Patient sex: M
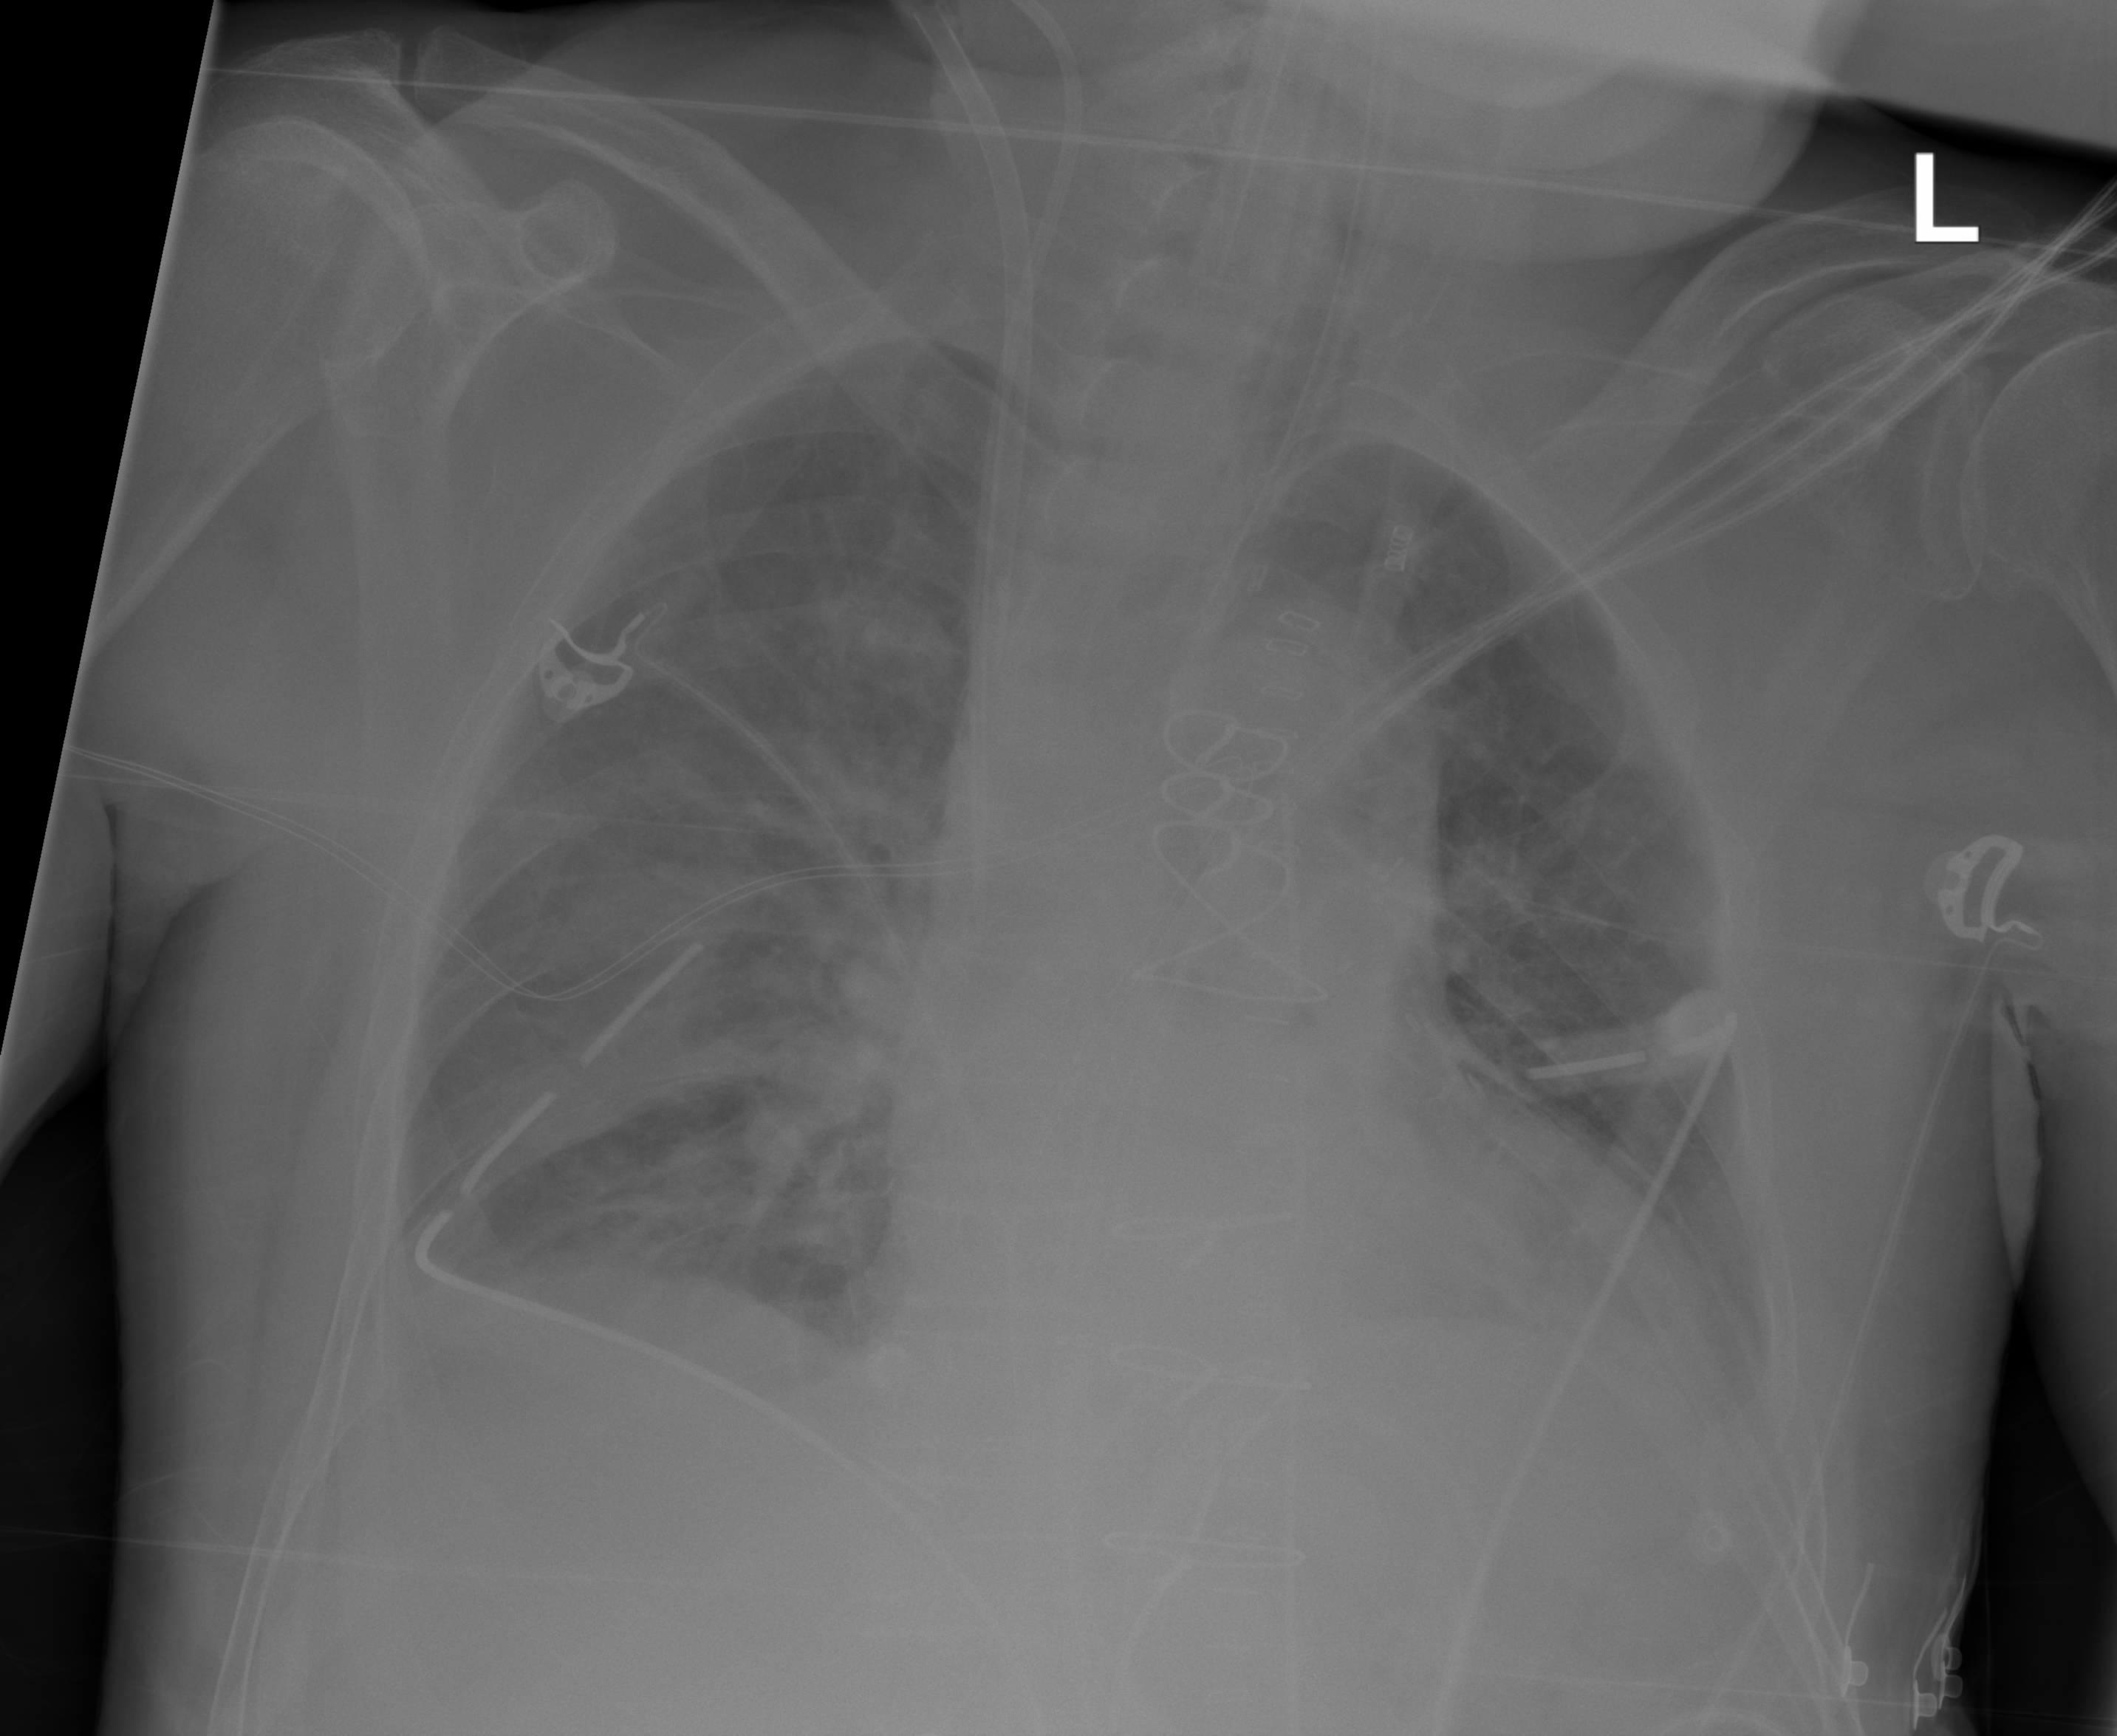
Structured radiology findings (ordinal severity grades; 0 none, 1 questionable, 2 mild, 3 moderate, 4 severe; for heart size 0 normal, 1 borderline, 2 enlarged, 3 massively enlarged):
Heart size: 1
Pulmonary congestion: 2
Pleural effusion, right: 2
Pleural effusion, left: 2
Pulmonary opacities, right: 2
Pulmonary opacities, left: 0
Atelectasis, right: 3
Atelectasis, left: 2